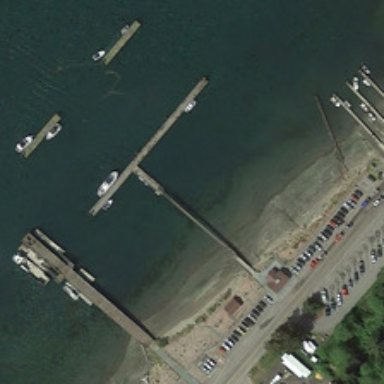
Part of the sea with dark green water besides the port .